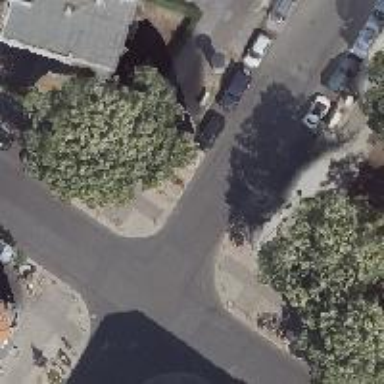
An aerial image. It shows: Unmarked crossing with kerb extension on both sides.